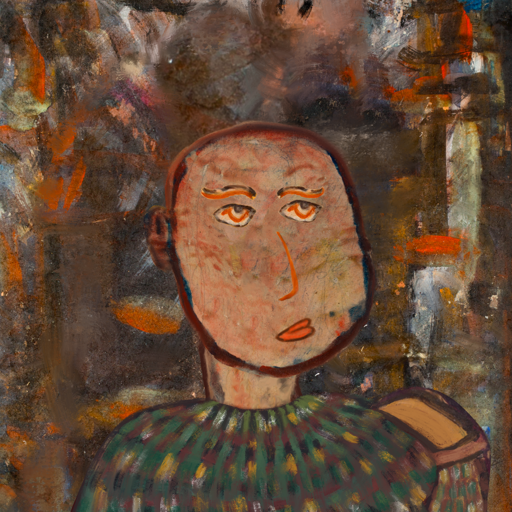
Background: GypsyQueen, Head And Neck Side: Orphan, Face Side: Experience, Bust: After_Raid, Hair Side: Blank, Head Accessory: Blank, Second Necklace: Blank, Necklace: Blank, Baby: Blank